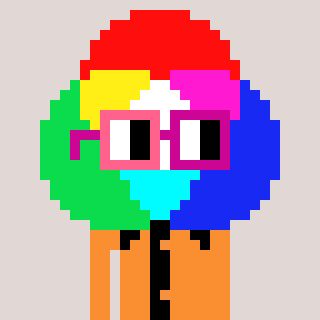
a pixel art character with square pink and red glasses, a color circle-shaped head and a orange-colored body on a warm background